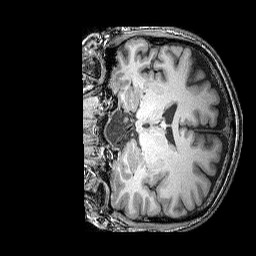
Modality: T1w
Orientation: coronal
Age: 46
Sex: male
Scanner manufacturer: siemens
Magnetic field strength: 3 T
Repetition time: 2.25 s
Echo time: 0.00415 s